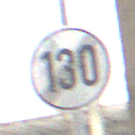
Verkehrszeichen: EndeGeschwindigkeit130
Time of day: MorningAfternoon
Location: Roofed (Suburban)
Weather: PartlyCloudy
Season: Winter
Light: Natural